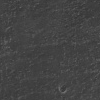
Atmospheric dust classification: not_dusty